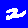
Digit: 2